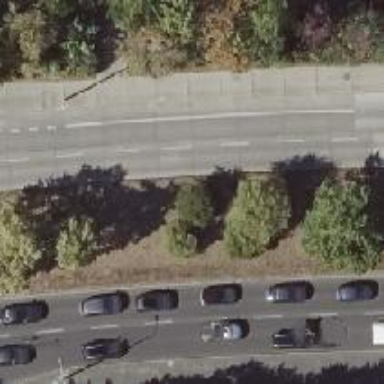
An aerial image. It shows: Avenue lined with broadleaved deciduous trees.